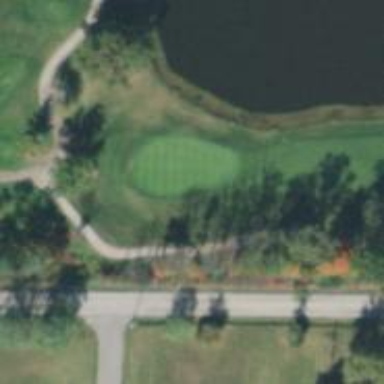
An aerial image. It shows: View of golf hole.